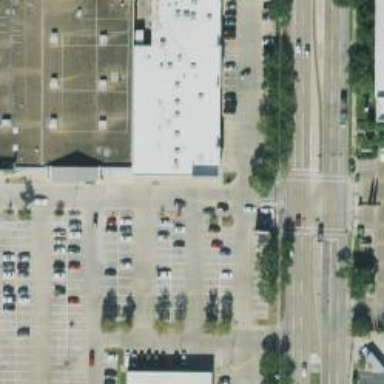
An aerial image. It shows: Parking space.